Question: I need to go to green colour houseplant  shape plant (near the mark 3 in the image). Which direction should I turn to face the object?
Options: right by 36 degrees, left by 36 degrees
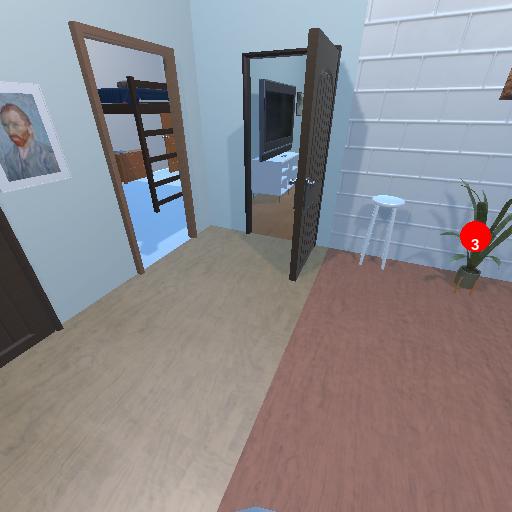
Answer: right by 36 degrees